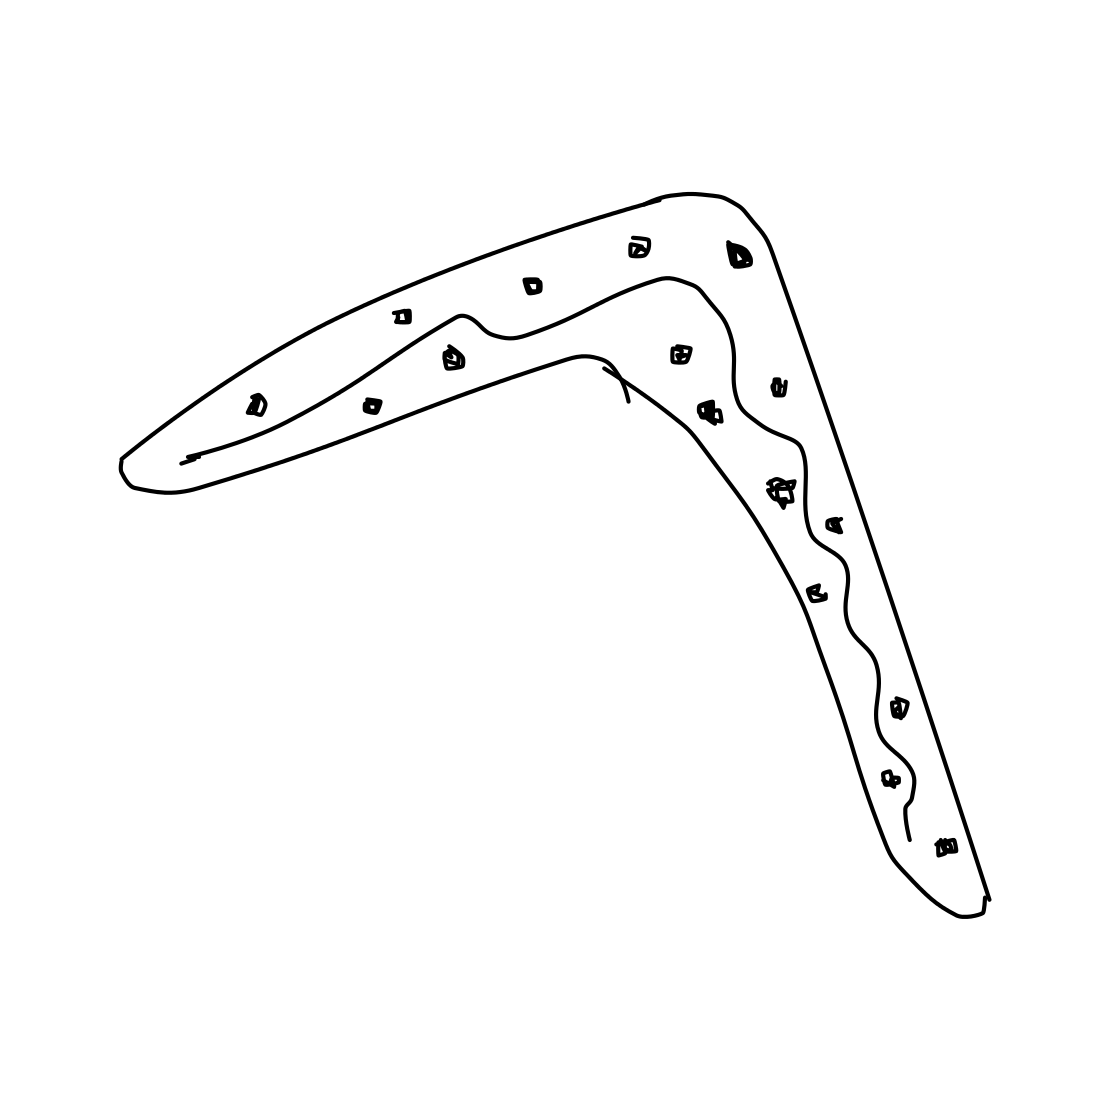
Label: boomerang